Interaction volume radius: 5 \u00c5
Interaction volume height: 10 \u00c5
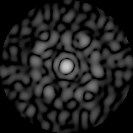
Disorder parameter: 0.813